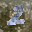
Label: 2